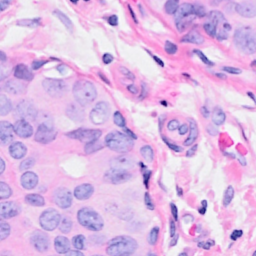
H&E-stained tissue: Breast